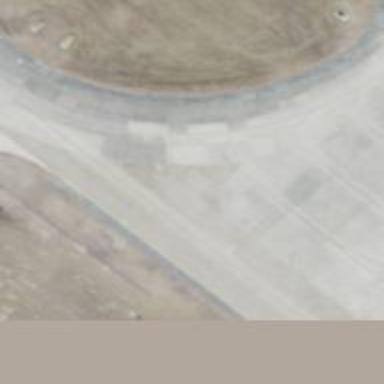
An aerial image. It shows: Taxiway at the airport with asphalt surface.